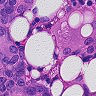
Metastatic tissue present: yes